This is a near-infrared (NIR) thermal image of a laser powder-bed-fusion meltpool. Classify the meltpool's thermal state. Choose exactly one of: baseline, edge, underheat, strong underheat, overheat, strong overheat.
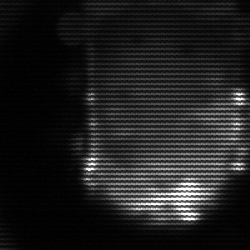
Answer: baseline